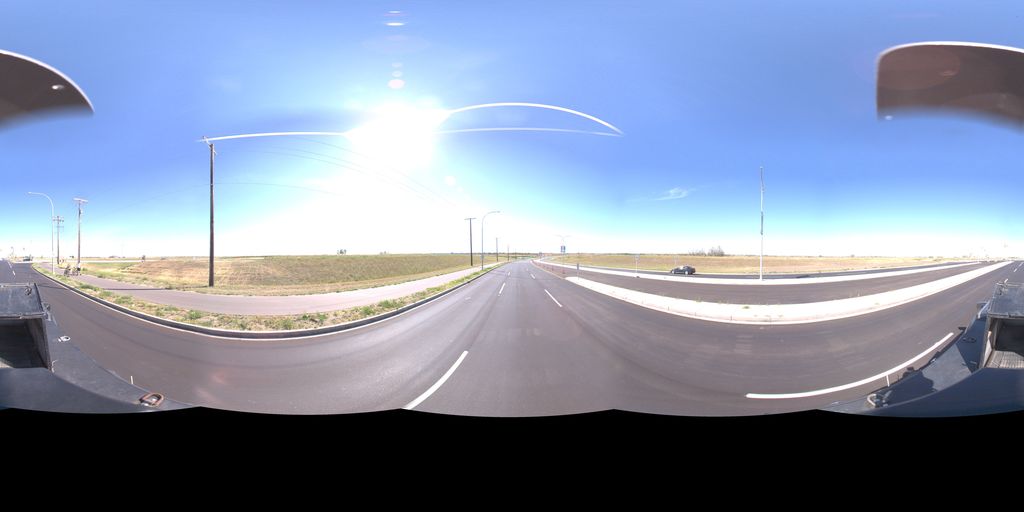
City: saskatoon